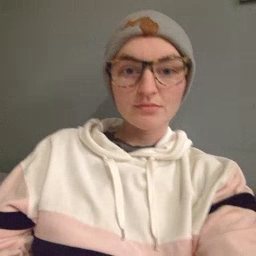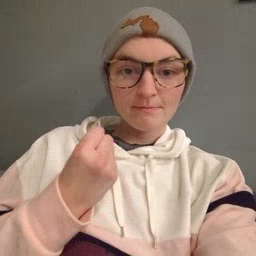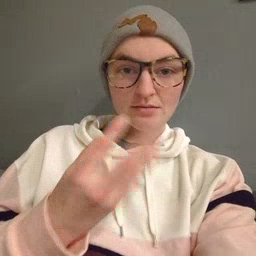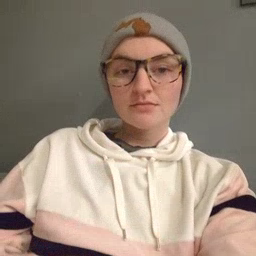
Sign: many